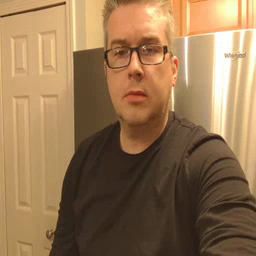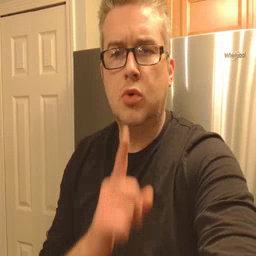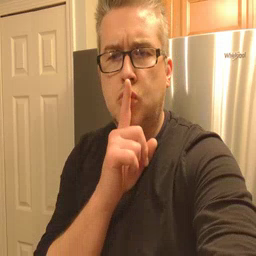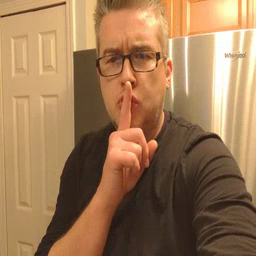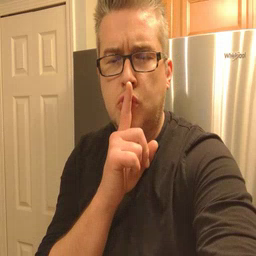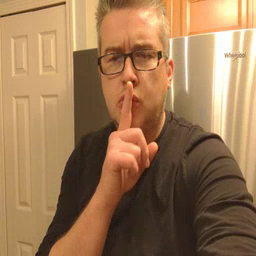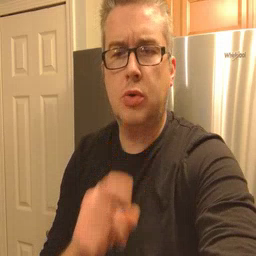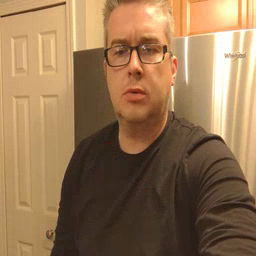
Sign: shhh